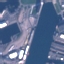
Land use / land cover: River